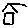
Label: house